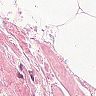
Metastatic tissue present: no